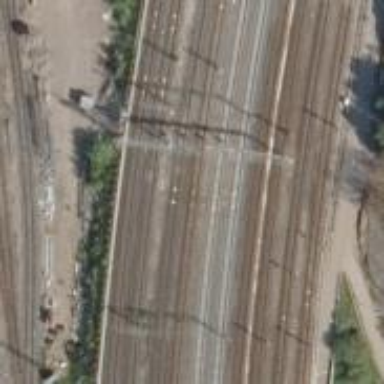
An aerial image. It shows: Railway signal.